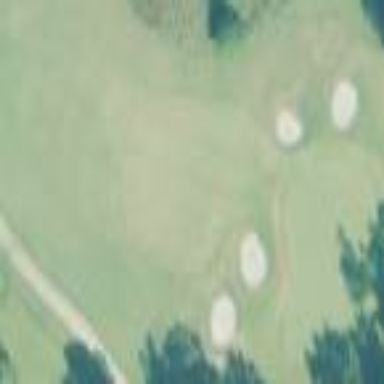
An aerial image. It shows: Scenic golf fairway.